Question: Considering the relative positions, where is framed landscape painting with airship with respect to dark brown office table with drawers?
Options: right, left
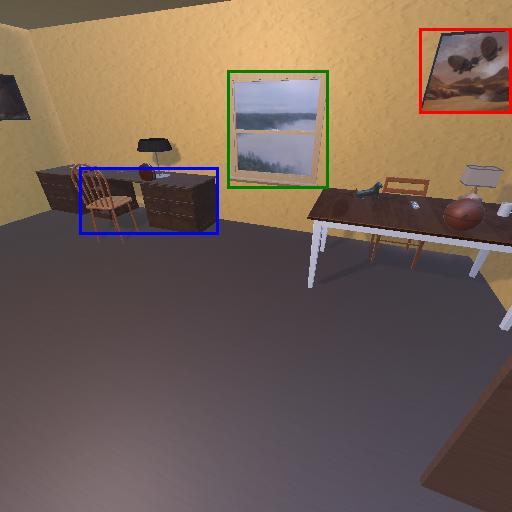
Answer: right